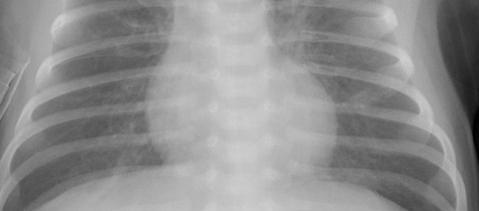
Diagnosis: PNEUMONIA